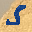
Label: 5